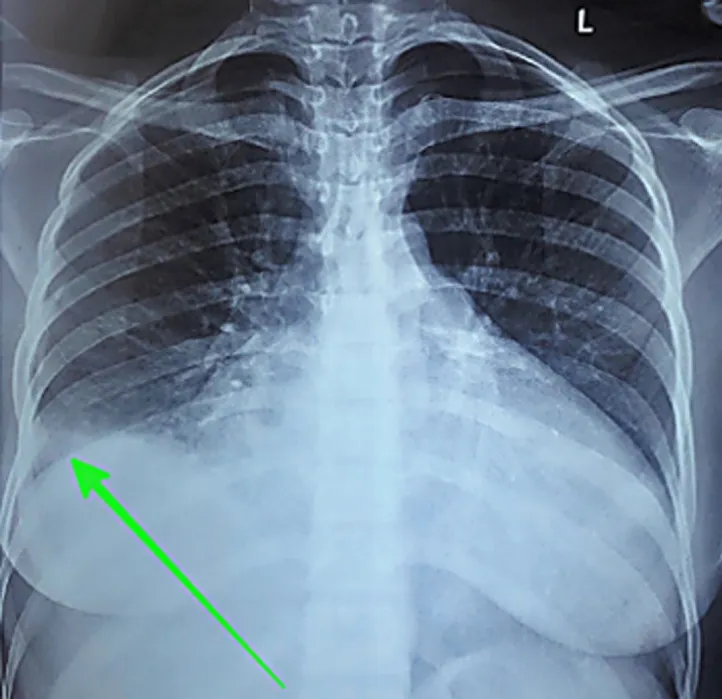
chest X-ray showing a right pleural effusion (green arrow).
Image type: radiology (x_ray)